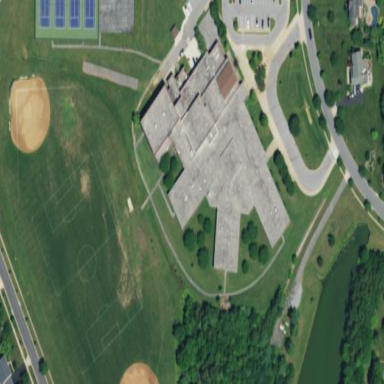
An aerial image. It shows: School building.